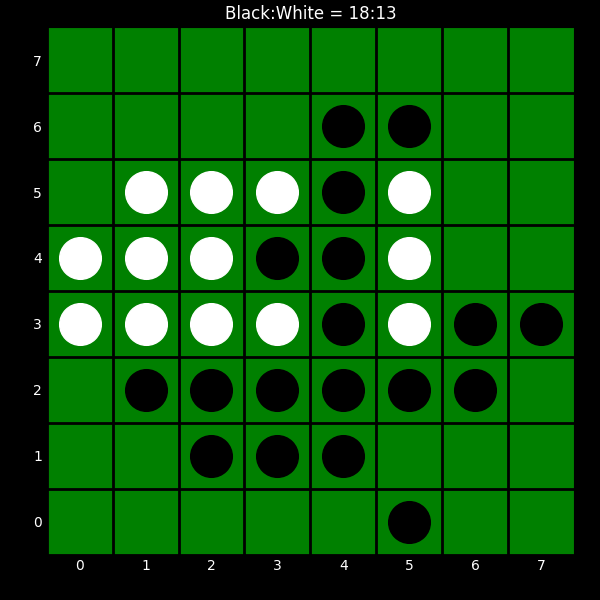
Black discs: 18
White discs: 13